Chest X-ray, PA view. Patient: 37 years old, sex F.
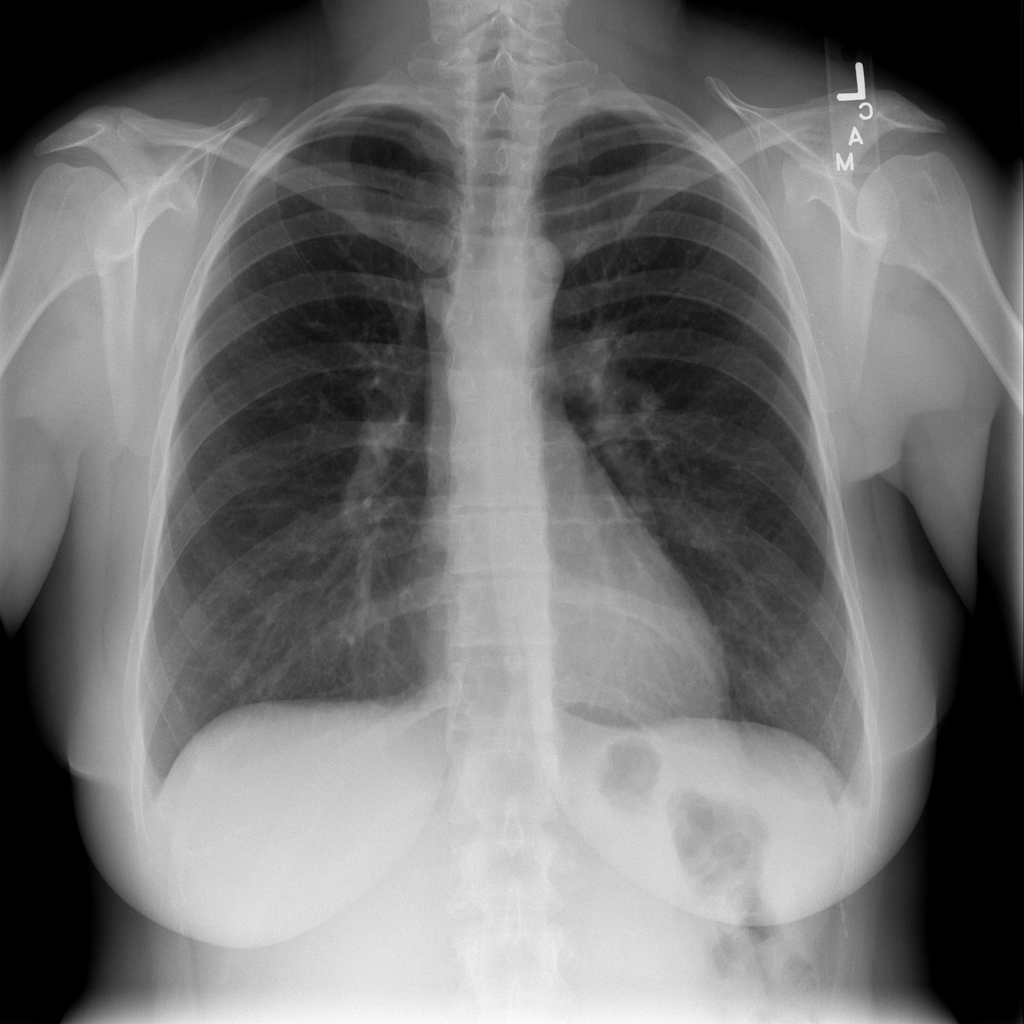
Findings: No Finding